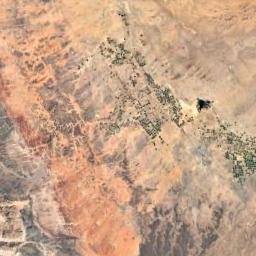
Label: mountain